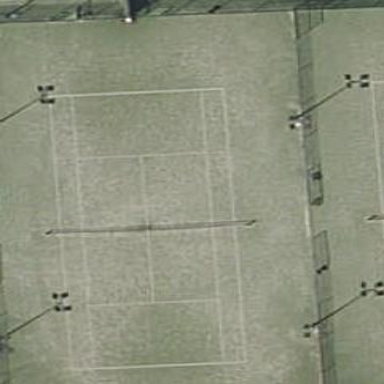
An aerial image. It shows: Tennis court with fence surrounding it. The court is located in leisure land pitch.